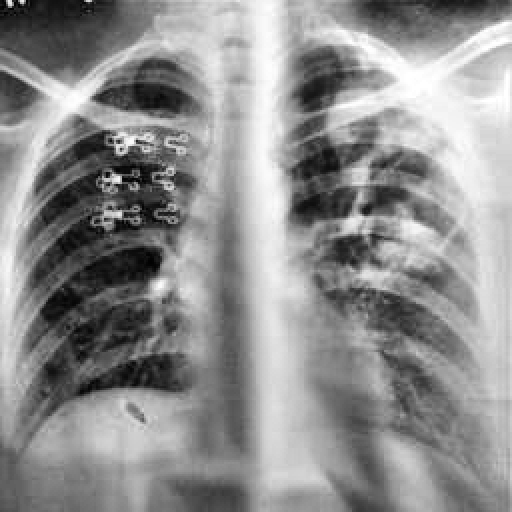
Finding: TUBERCULOSIS